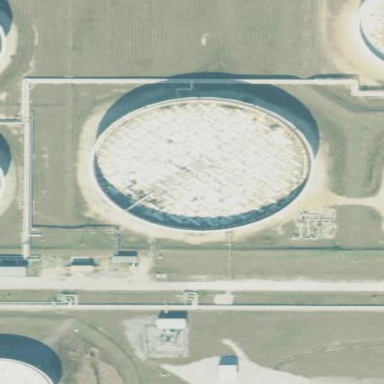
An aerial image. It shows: Storage tank which is man-made and housed in building.